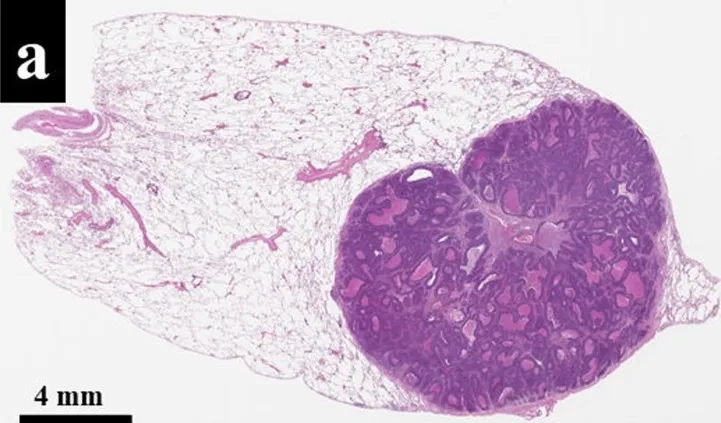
A: A low-power field revealed that there was a well-demarcated tumor with necrotizing compartments (HE-stain, x 10).
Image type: pathology (h&e)